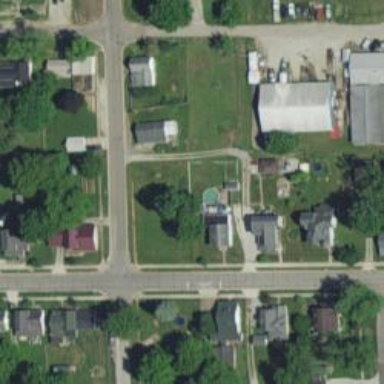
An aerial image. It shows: Alley classified as service road.